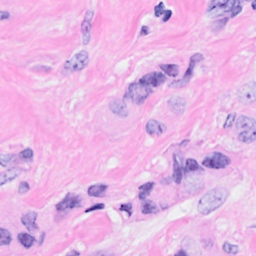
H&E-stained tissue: Breast